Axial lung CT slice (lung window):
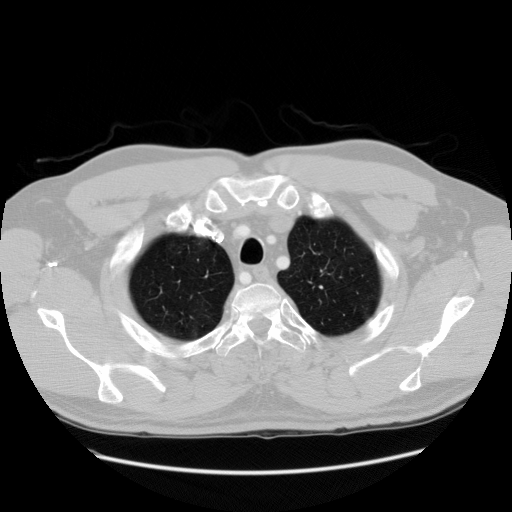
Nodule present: no